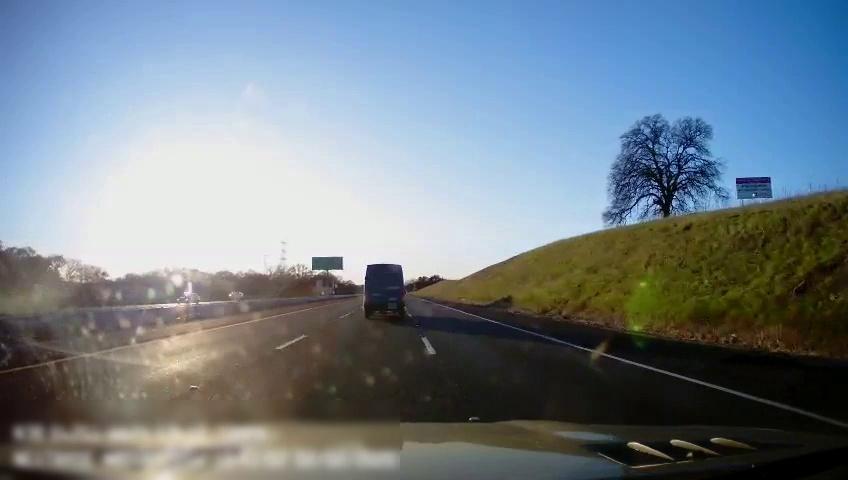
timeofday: Day
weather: Cloudy
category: Drivable Space
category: Drivable Space
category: Vehicles | Car
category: Vehicles | Van
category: Lanes | Alternate Lane
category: Lanes | Current Lane
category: Lanes | Current Lane
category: Lanes | Alternate Lane
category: Traffic | Signs
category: Traffic | Signs